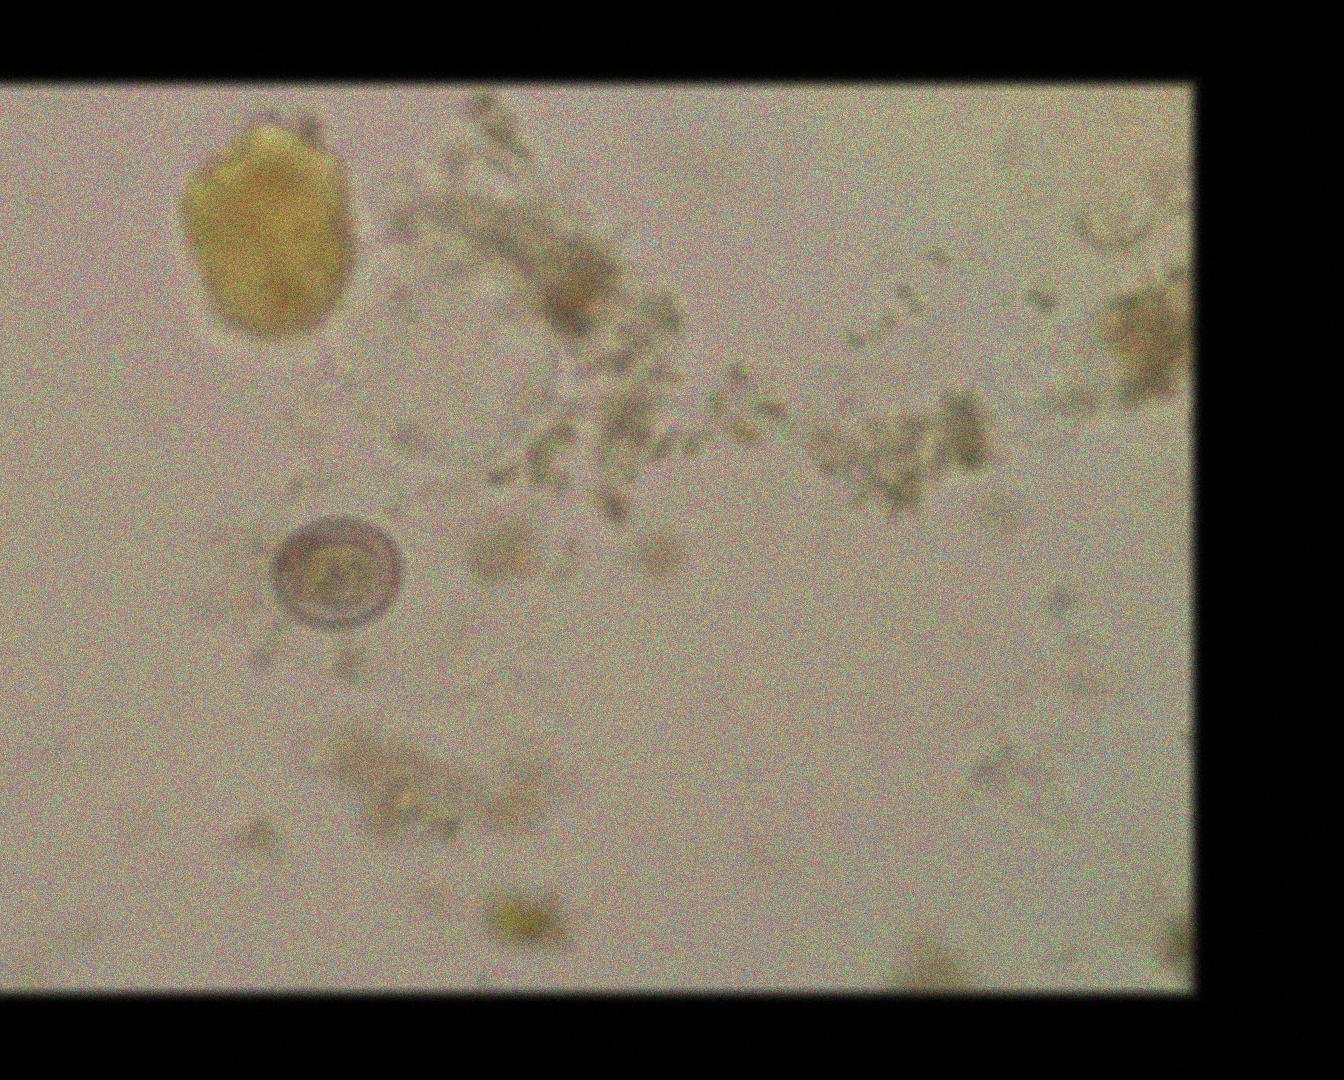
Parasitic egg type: Hymenolepis nana